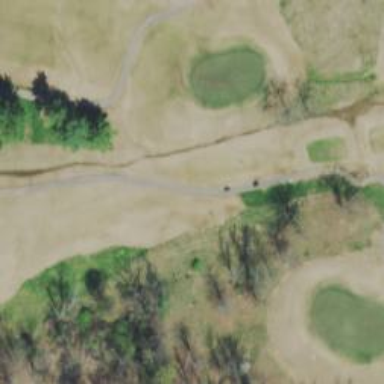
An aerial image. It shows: Path used for both walking and golf.